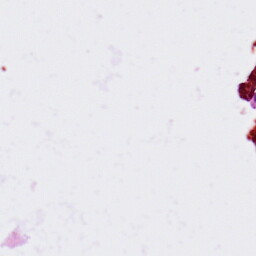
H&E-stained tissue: Lung